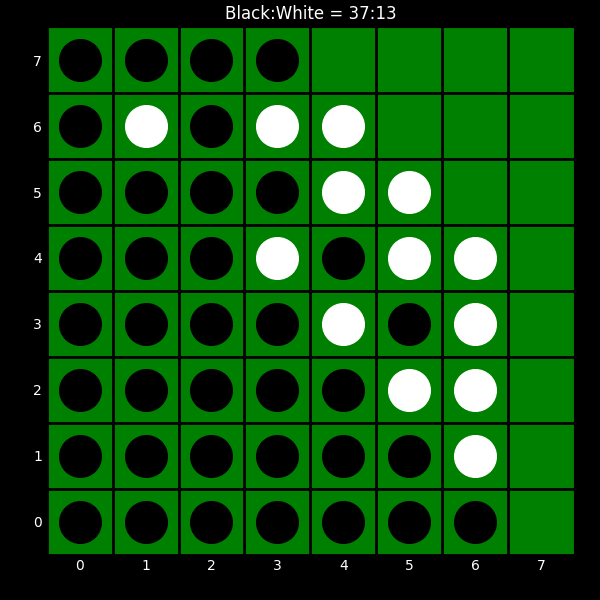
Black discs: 37
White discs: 13